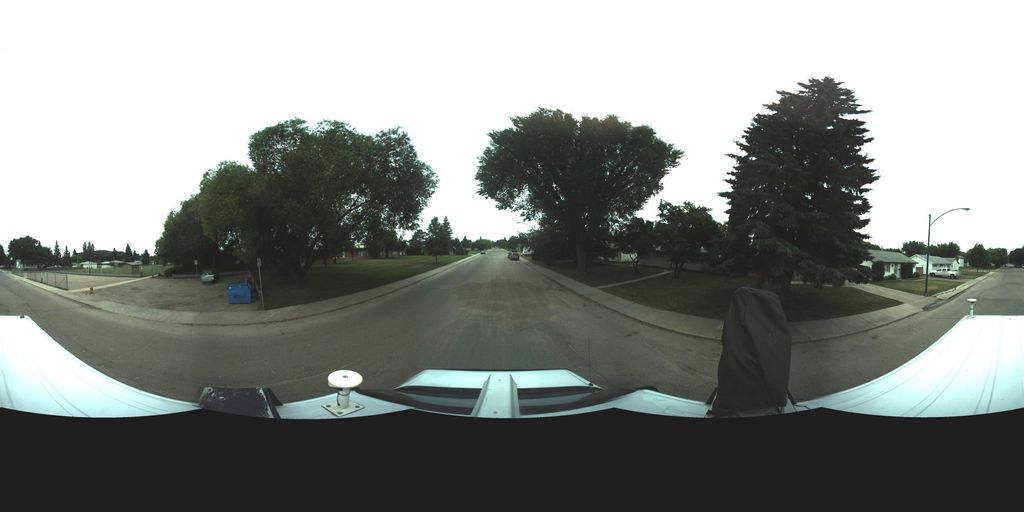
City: saskatoon